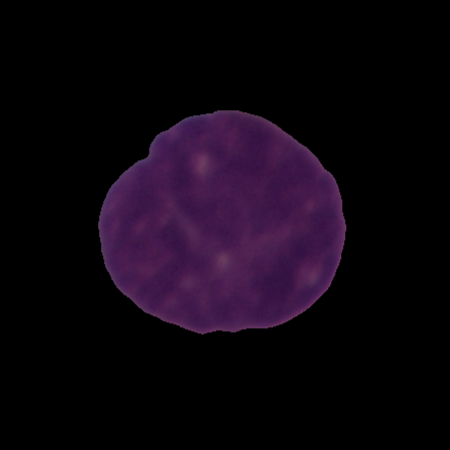
Label: cancer